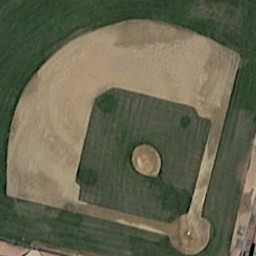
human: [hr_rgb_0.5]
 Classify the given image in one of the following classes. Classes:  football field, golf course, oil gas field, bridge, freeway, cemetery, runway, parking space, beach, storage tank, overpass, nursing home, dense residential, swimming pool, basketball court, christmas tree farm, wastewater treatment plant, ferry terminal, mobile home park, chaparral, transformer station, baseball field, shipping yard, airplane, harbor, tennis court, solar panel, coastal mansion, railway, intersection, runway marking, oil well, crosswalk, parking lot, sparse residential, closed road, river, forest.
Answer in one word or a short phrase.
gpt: baseball field